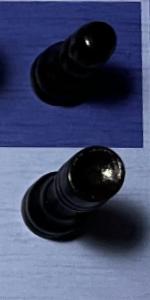
Label: Rook_Black